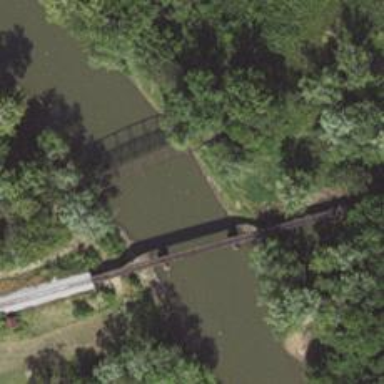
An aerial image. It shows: Railway bridge.